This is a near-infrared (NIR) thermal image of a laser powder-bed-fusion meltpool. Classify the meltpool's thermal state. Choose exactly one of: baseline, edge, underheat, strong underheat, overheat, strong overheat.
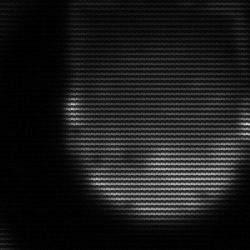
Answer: edge